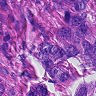
Metastatic tissue present: yes